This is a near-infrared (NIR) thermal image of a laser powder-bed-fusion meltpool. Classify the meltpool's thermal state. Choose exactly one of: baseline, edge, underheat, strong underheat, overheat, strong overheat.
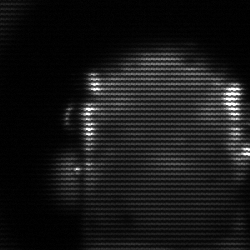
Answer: baseline